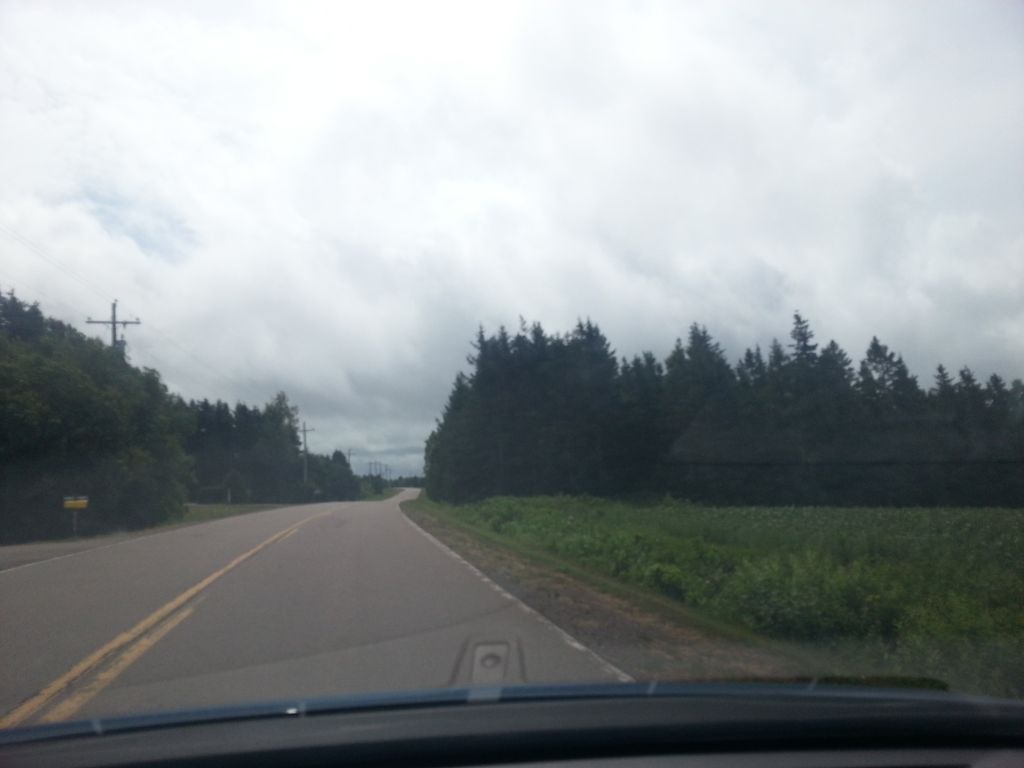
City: charlottetown